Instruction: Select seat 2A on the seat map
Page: seats
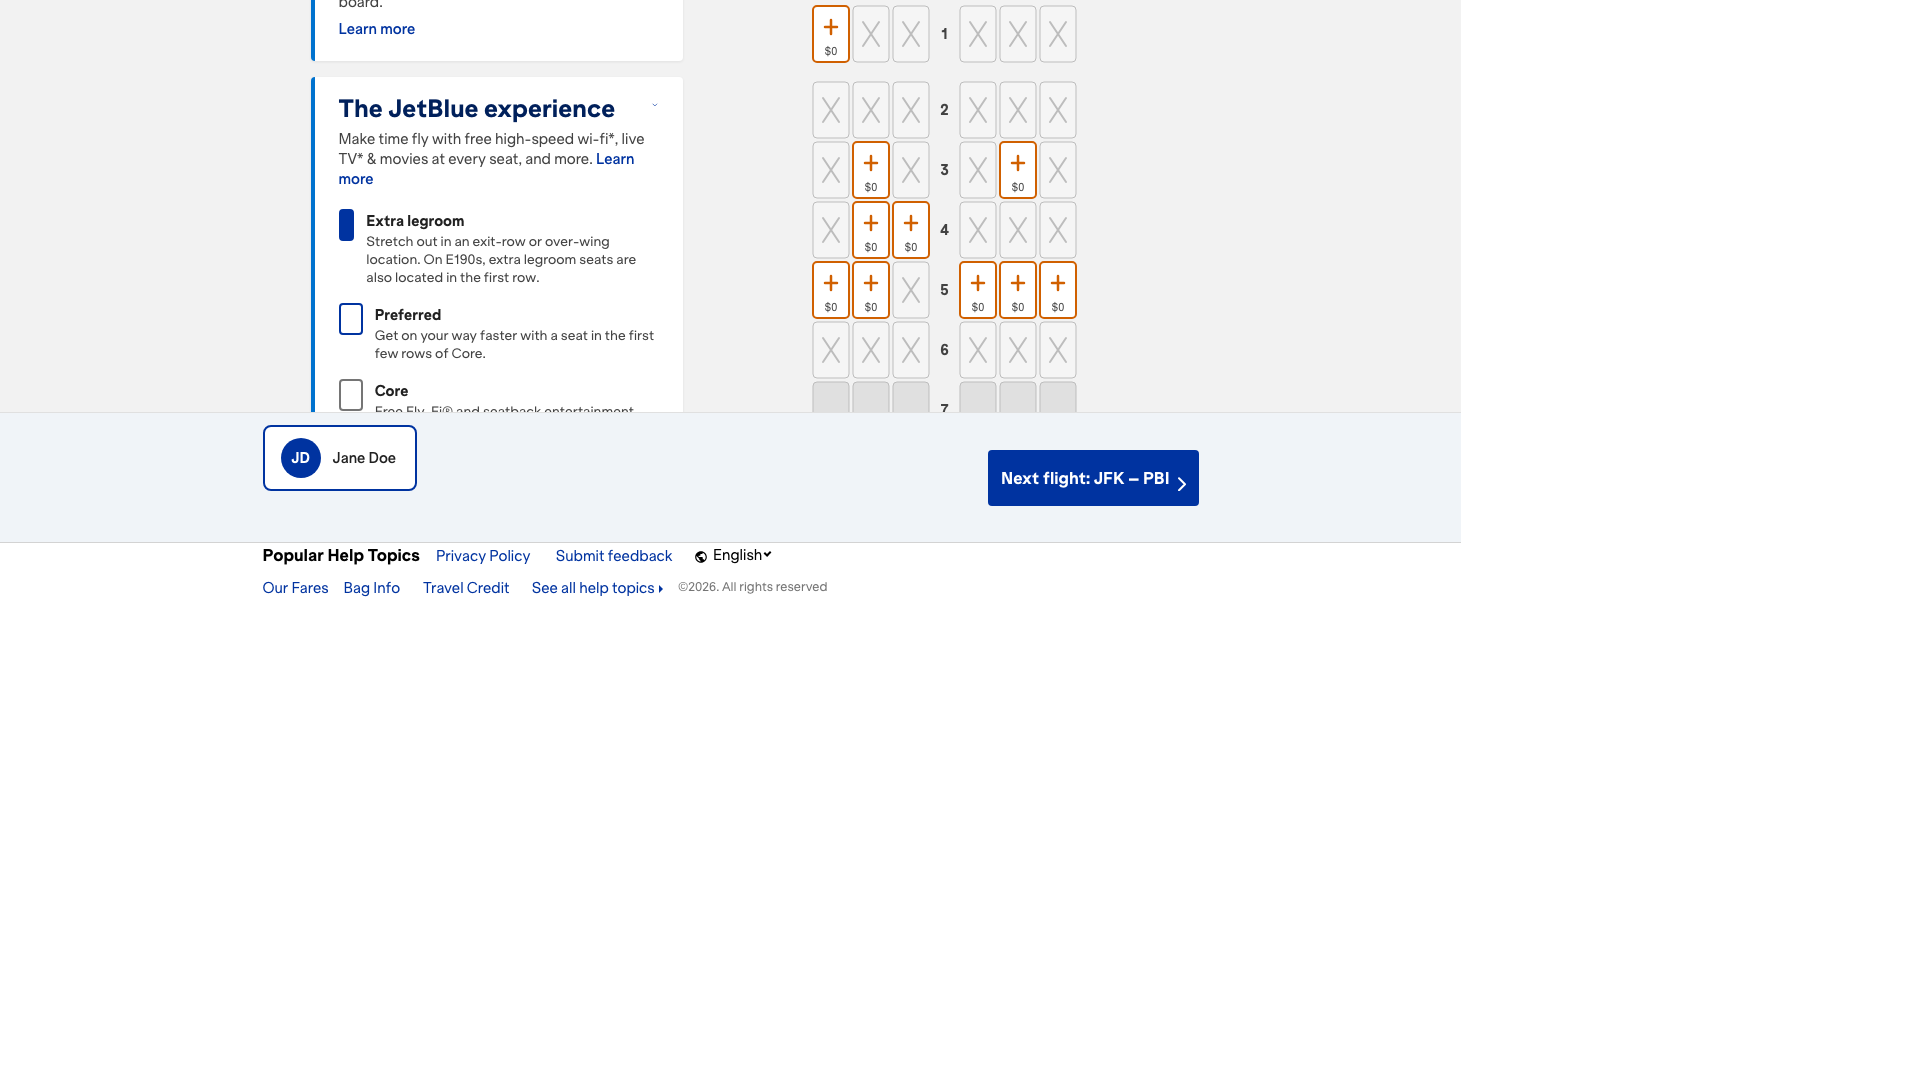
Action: click